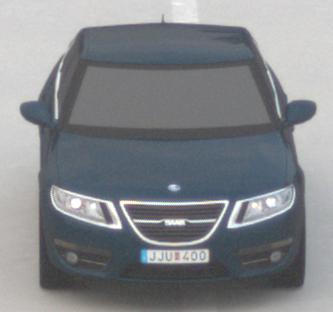
Make: Saab
Model: 5-Sep
Detailed model: 9-5 1.6T
Model produced from: 2010/06
Model produced until: 2011/12
Doors: 4
Color: blue
Road condition: dry road
Daytime: morning or afternoon
Contrast: low contrast